Question: I'm trying to migrate AutoCAD hatch patterns (*.PAT) to SVG for a web site.
These hatch patterns are <URL>. For example, this pattern:
'''
45, 0, 0, 0, .125
'''
Produces a series of 45-degree lines starting at 0,0 and incremented by 0.125 units along the y axis:

I know that SVG supports patterns, but this is the closest I could come up with in SVG:
'''
<defs>
<pattern id="Pattern" width=".2" height=".2" x="0.1" y="0.01">
<line transform="rotate(45)" x1="0" y1="0" x2="100" y2="0" style="stroke:#000000;stroke-width:3;" />
</pattern>
</defs>
<rect fill="url(#Pattern)" x="0" y="0" width="100" height="100" />
'''
<URL>
Unfortunately, the repetition of the pattern is achieved in SVG by (like a seamless background image) rather than by just repeating the line with offsets. This makes it impossible to have a continuous diagonal line, you can only have a series of line segments.
Is there a way to tell SVG to repeat a pattern by adding shapes to the existing canvas (overlapping each other) rather than by tiling?
My only other option seems to be creating a conversion tool that will loop and create lines until the offset origin is outside the canvas.
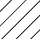
Answer: No, patterns can't overlap, but you don't need that I think. How about using patternTransform to transform the pattern rather than transforming the lines. This looks a lot better on Firefox but I haven't tried any other UA.
'''
<svg width="200" height="200" xmlns="http://www.w3.org/2000/svg" version="1.1">
<defs>
<pattern patternTransform="rotate(-45)" id="Pattern" width=".2" height=".2" x="0.1" y="0.01">
<line x1="0" y1="0" x2="100" y2="0" style="stroke:rgb(255,0,0);stroke-width:3;stroke-linecap:square;overflow:visible;" />
</pattern>
</defs>
<rect fill="url(#Pattern)" x="0" y="0" width="100" height="100" style="overflow:visible"/>
</svg>
'''